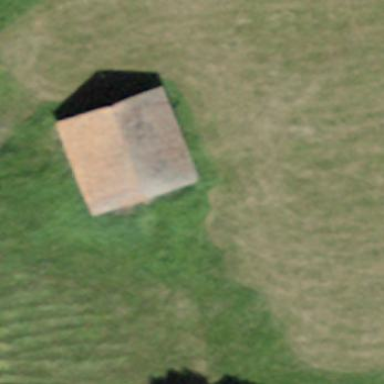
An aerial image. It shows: Rural barn.